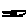
Label: flower